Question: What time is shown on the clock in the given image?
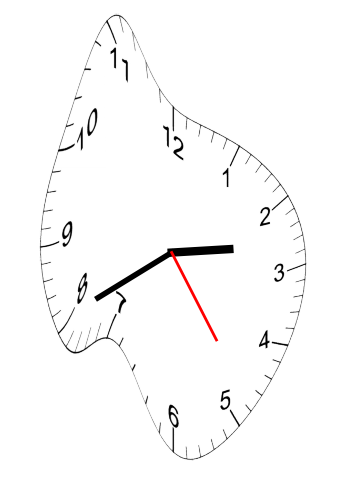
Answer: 02:40:24